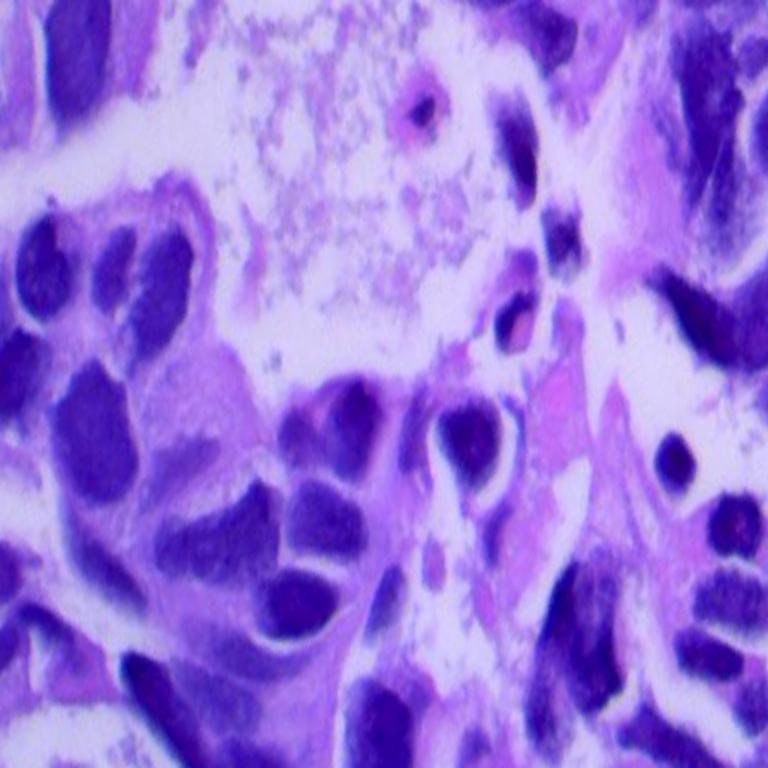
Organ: lung
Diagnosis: adenocarcinomas